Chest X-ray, PA view. Patient: 48 years old, sex M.
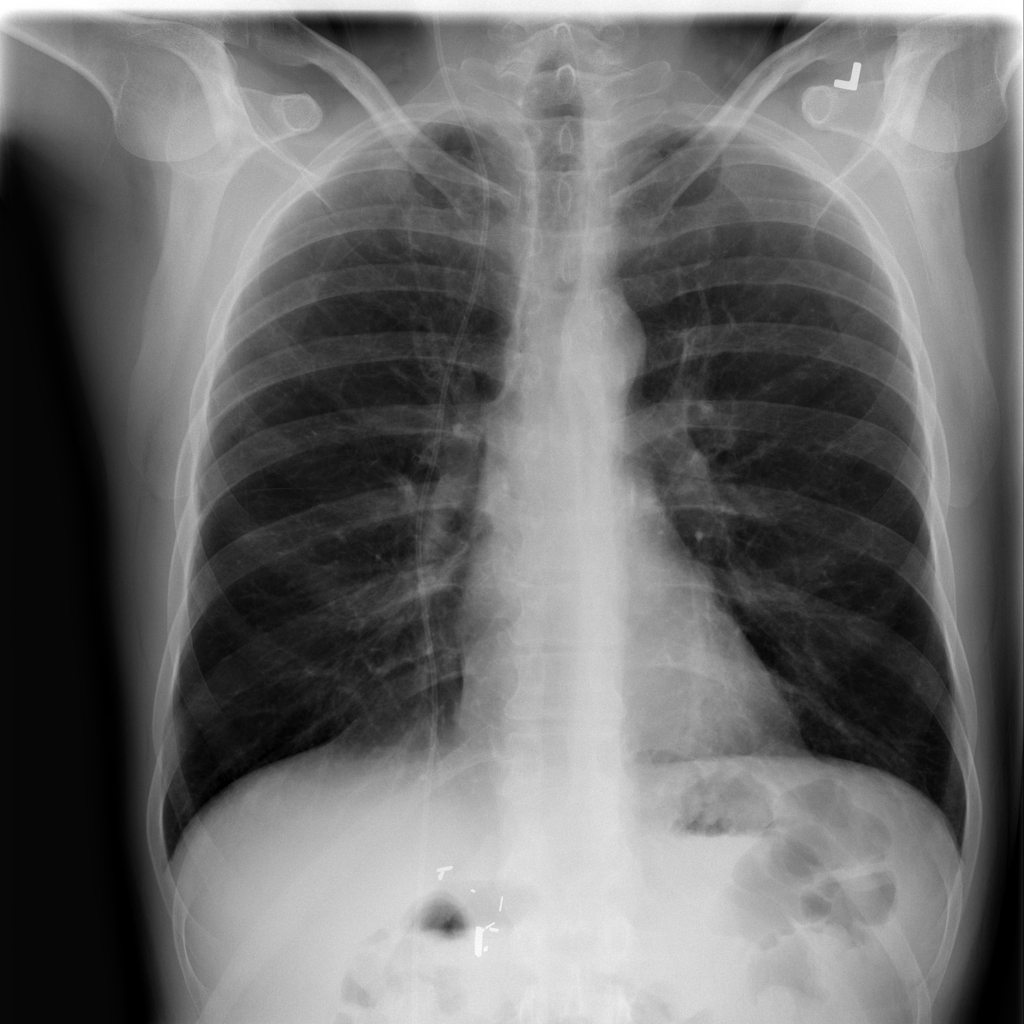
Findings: Atelectasis